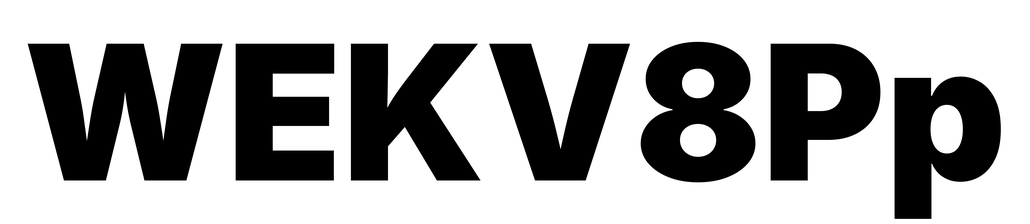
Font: Inter_Black